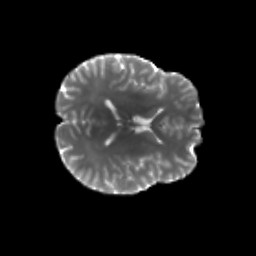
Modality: T2w
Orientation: axial
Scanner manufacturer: siemens
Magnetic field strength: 3 T
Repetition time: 4.16 s
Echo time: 0.0806 s